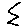
Label: zigzag